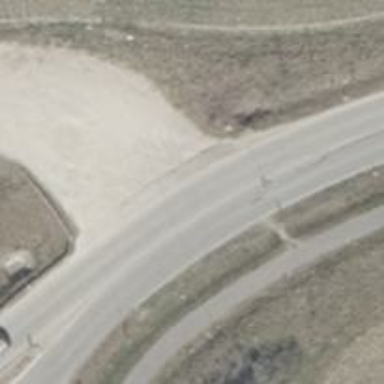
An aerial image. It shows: Tertiary road with asphalt surface and lane markings present.